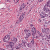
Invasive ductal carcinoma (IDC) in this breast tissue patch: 1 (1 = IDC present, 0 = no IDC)